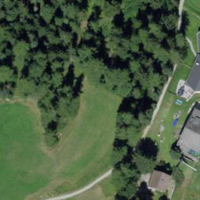
EUNIS habitat code: 43
Species observed at this site:
Lonicera caerulea